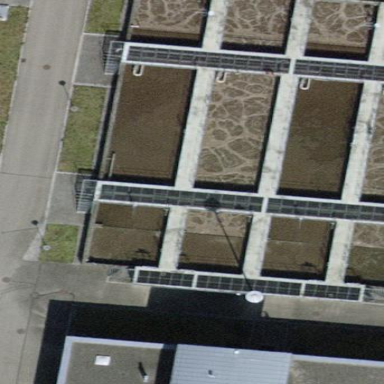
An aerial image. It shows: Image of wastewater.